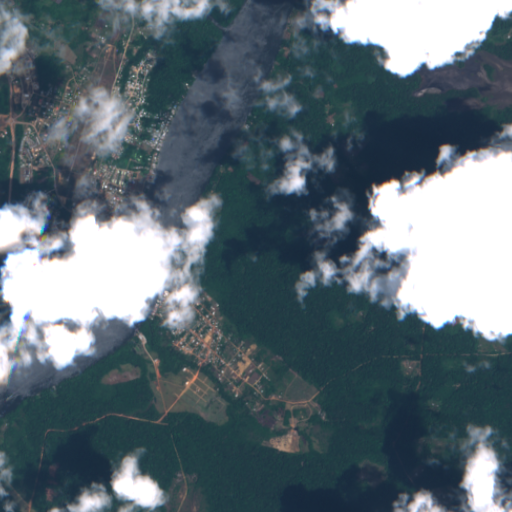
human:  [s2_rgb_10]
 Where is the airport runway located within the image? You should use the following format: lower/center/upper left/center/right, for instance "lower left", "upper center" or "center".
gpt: The airport runway is located in the upper left of the image.
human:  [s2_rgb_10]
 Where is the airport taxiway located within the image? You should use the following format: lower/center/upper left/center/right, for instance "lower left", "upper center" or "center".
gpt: The airport taxiway is located in the center left of the image.
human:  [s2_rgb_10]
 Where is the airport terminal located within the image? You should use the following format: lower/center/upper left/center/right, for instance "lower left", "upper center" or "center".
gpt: The airport terminal is located in the center left of the image.
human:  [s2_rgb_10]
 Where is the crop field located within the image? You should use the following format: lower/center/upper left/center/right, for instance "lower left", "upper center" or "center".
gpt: The crop field is located in the lower left of the image.
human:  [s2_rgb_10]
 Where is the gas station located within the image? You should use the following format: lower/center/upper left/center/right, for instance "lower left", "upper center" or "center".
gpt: The gas station is located in the upper left of the image.
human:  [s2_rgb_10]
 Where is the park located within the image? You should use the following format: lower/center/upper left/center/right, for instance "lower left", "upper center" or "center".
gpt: The park is located in the center left of the image.
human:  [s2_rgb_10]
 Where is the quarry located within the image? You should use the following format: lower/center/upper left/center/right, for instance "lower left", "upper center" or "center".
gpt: There is no quarry in the image.